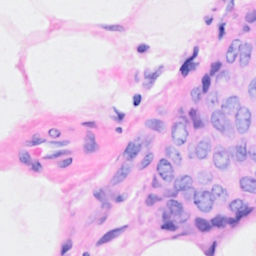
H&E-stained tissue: Breast